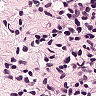
Metastatic tissue present: no